Question: I succeeded in creating a gui crawling program using Beautiful Soup and PyQt5.
By the way, I had a problem with gui freeze while the program executed the repeating statement.
So I'm going to use QThread.
But when I bring the elements related to gui on Thread, there is a problem.
(There's no problem with operating code that has nothing to do with gui, so I don't think there's any data transmission between classes.) (Is this right?)
I've created a simple problem. |

'''
import sys
import time
from PyQt5 import uic
from PyQt5.QtWidgets import *
from PyQt5.QtCore import *
form_class = uic.loadUiType('aaaa.ui')[0]
class Thread1(QThread):
def __init__(self, Main):
super().__init__(Main)
def run(self):
i = 1
while i <= 10:
print(self.lineEdit.text().strip()) #No data transmission between Main and Thread1??
time.sleep(1)
i += 1
class Main(QMainWindow, form_class):
def __init__(self):
super().__init__()
self.setupUi(self)
self.initSetting()
self.initSignal()
def initSetting(self):
self.statusBar().showMessage('Wait')
self.setWindowTitle('aaaa')
def initSignal(self):
self.pushButton.clicked.connect(self.printWord)
def printWord(self):
self.statusBar().showMessage('Threading')
x = Thread1(self)
x.start()
if __name__ == "__main__" :
app = QApplication(sys.argv)
aaaa = Main()
aaaa.show()
app.exec_()
'''
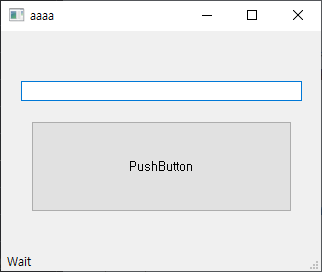
Answer: Using 'QThread', from what I understand, transmission of information between classes is doable, but to transmit information from your 'Main' class to your 'Thread1' class, you have to pass arguments upon instantiation of your 'Thread1' class from your 'Main' class.
In other words, your 'Main' class and your 'Thread1' class do not share any variables or functions. They are separate classes.
Here's how I might do this:
'''
class Main(QMainWindow, form_class):
def __init__(self):
super().__init__()
self.setupUi(self)
self.initSetting()
self.initSignal()
def initSetting(self):
self.statusBar().showMessage("Wait")
self.setWindowTitle("aaaa")
def initSignal(self):
self.pushButton.clicked.connect(self.printWord)
def printWord(self):
self.statusBar().showMessage("Threading")
some_message = self.lineEdit.text().strip()
self.thread_1 = Thread1(some_message)
self.thread_1.start()
class Thread1(QThread):
def __init__(self, input_message, parent=None):
QThread.__init__(self, parent)
self.input_message = input_message
def run(self):
i = 1
while i <= 10:
print(self.input_message)
time.sleep(1)
i += 1
'''
Let me know if this is helpful.